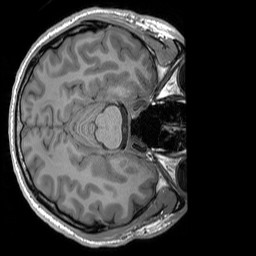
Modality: T1w
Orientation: axial
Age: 23
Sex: male
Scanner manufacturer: siemens
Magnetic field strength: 3 T
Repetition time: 1.9 s
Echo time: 0.00252 s